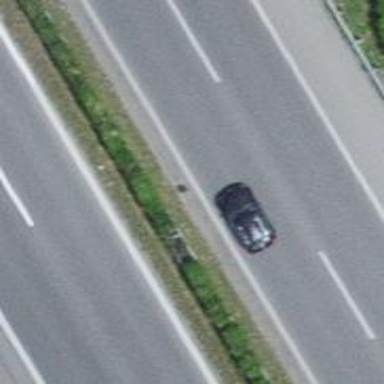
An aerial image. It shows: Motorway bridge with asphalt surface.